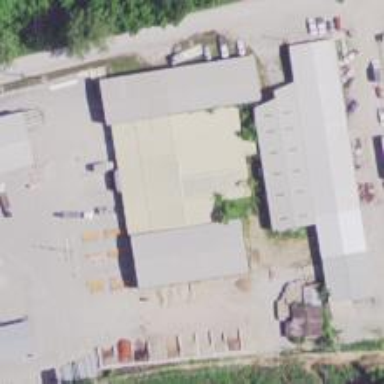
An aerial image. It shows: Commercial building.